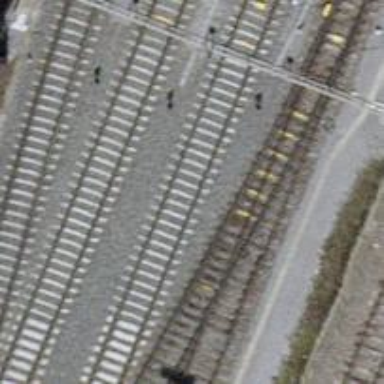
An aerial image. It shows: Single-track railway siding with electrified contact lines.